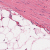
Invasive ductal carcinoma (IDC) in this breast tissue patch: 0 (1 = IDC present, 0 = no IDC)